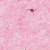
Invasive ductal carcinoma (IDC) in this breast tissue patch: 0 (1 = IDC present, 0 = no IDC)